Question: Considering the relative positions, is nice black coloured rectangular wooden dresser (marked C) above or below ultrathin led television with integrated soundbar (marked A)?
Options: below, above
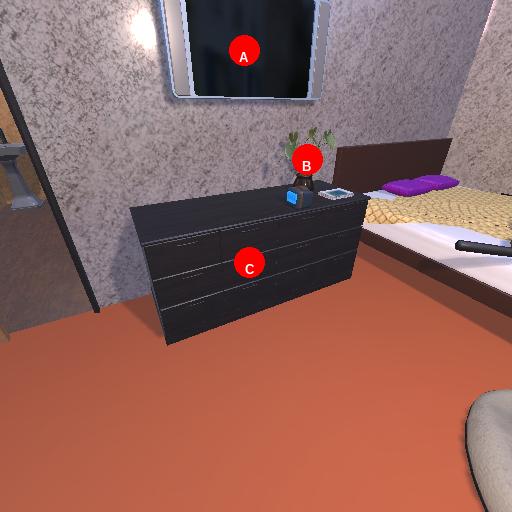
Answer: below